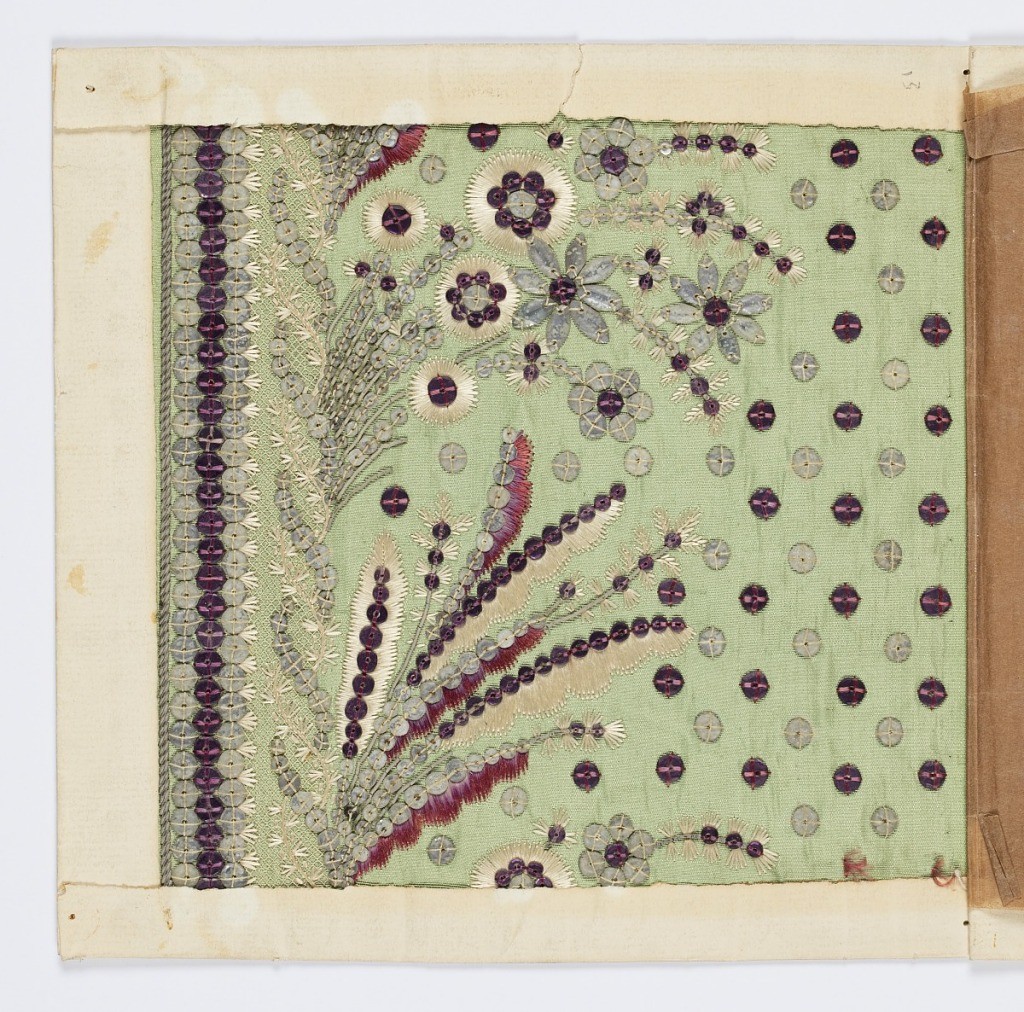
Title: Embroidery sample
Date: late 18th–early 19th century
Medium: silk, metallic wire, net, glass, paper Technique: embroidered and appliqué on taffeta
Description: Floral design embroidered with purple and white silk, purple and clear glass, and net appliqué on background of light green taffeta.